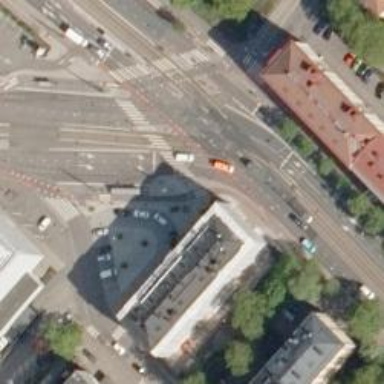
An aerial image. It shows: Tram railway with physical segregation markings and contact line electrification.